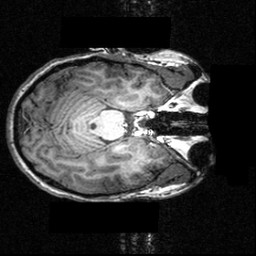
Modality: T1w
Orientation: axial
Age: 16
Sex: female
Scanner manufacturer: siemens
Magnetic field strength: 3.951 T
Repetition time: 1.5 s
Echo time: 0.00335 s